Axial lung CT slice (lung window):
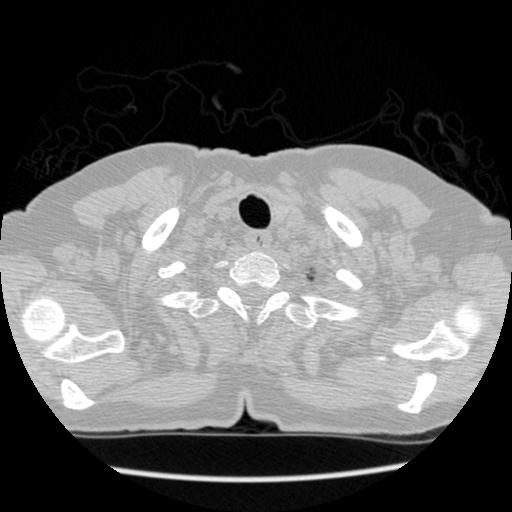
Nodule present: no